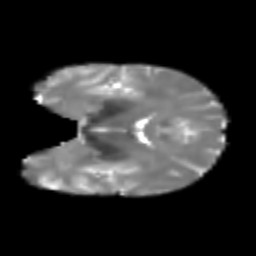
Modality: T2w
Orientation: coronal
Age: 29
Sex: male
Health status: healthy